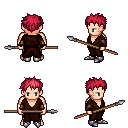
a pixel art fantasy rpg character, male body template, human, light skin, brown robe, gold greaves, ruby red bedhead hairstyle, cloth bracers, metal boots, spear, four views (front, back, left, right), 2x2 character sprite sheet, small pixel art, hard edges, no anti-aliasing